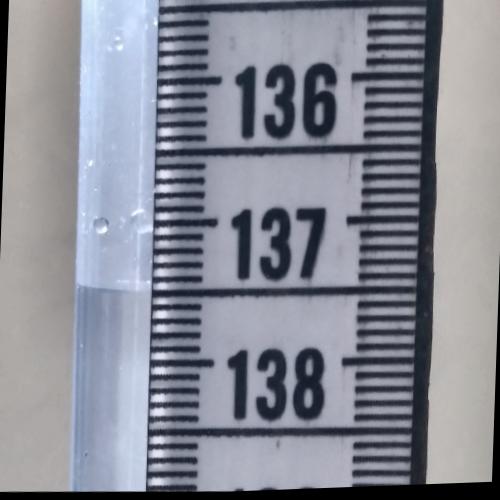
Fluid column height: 137.5 cm